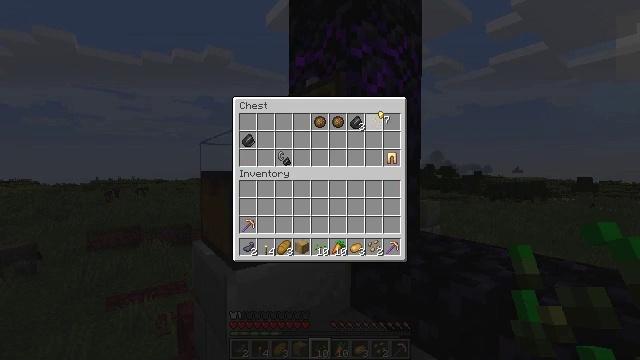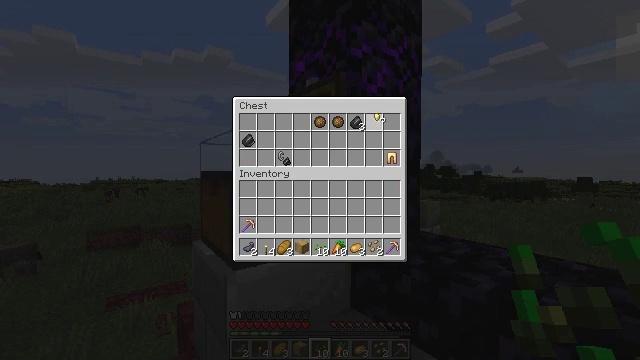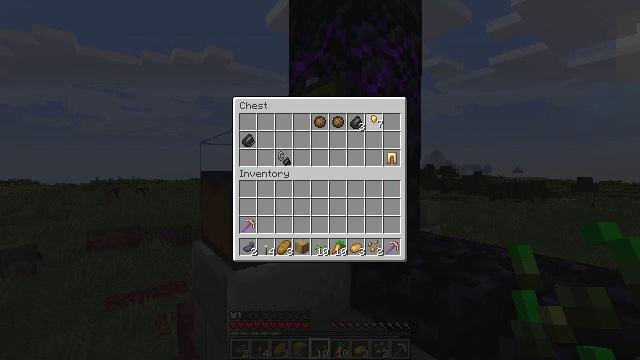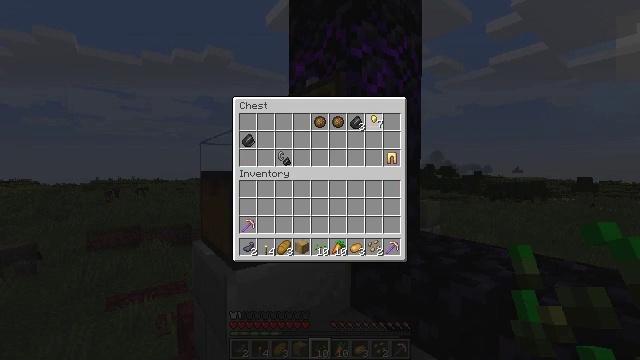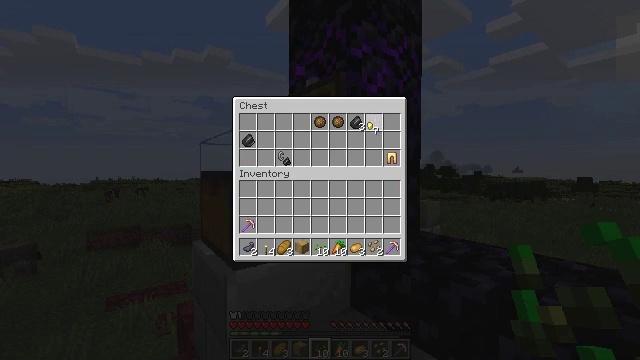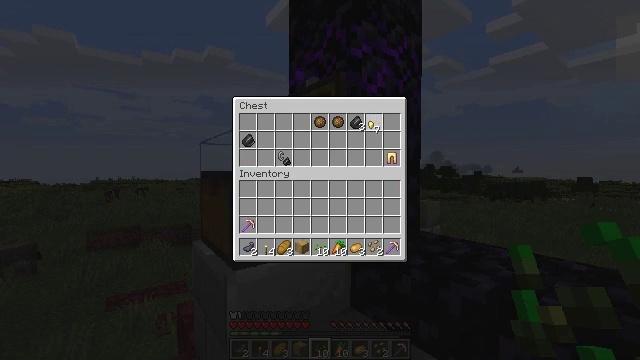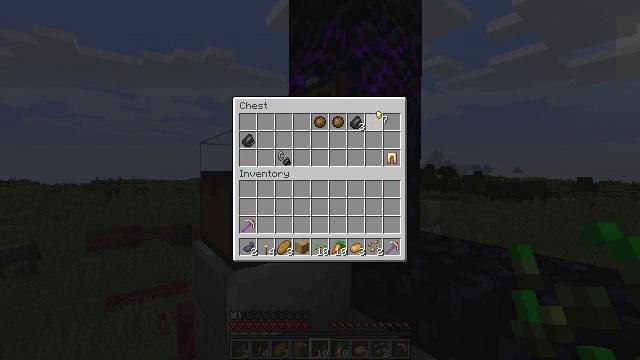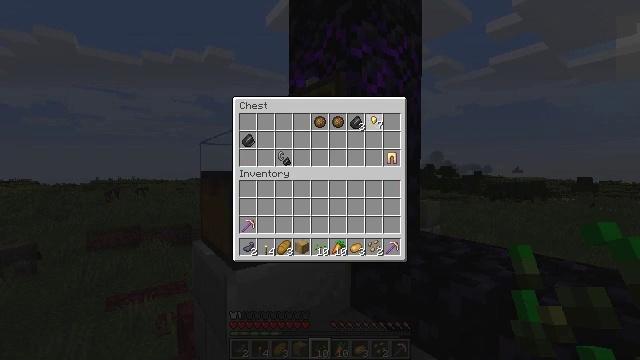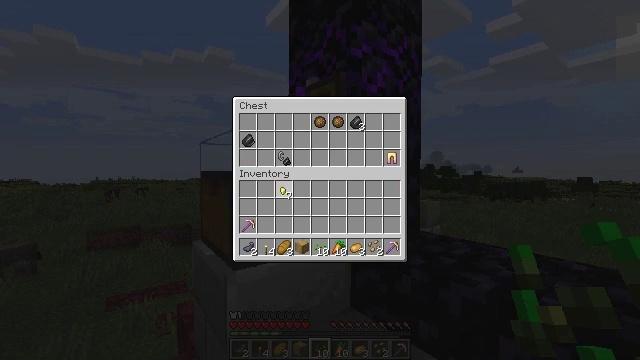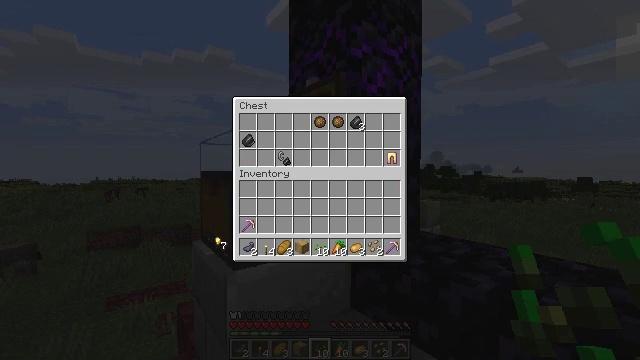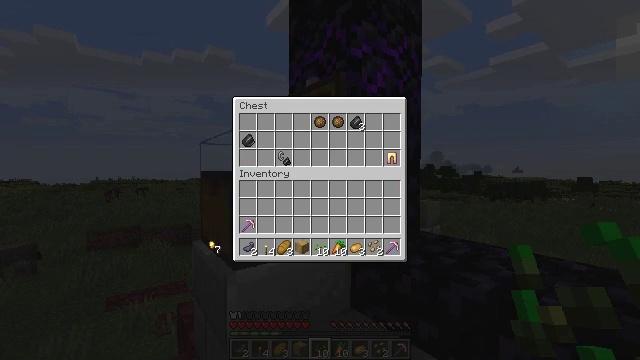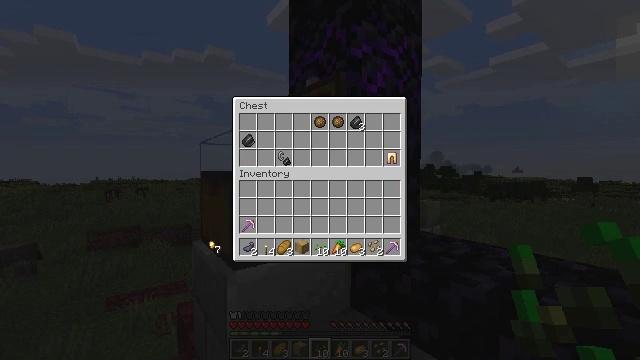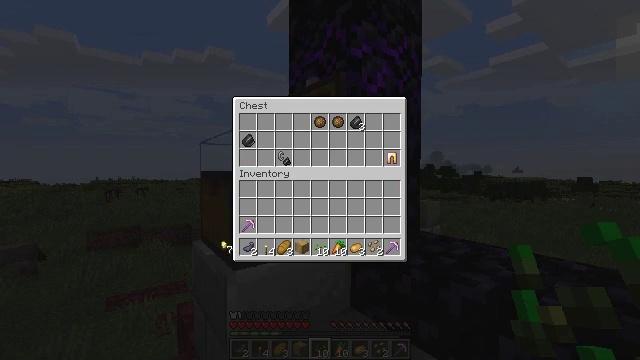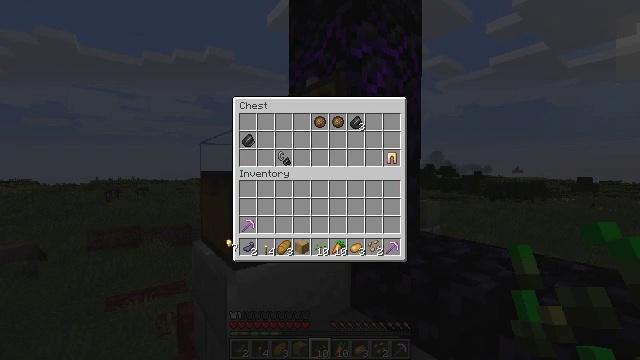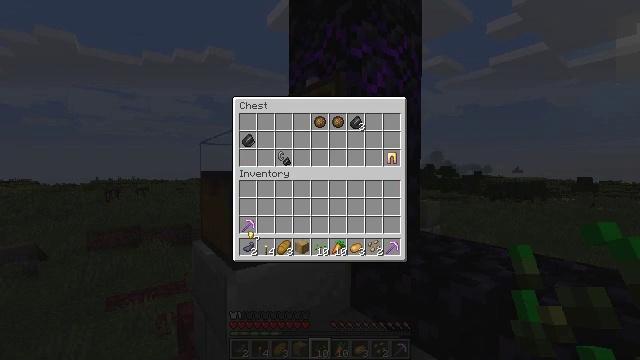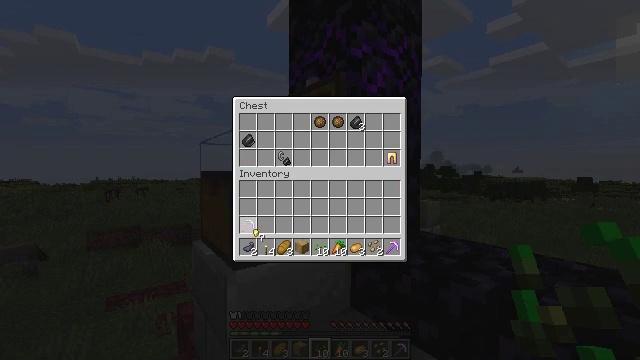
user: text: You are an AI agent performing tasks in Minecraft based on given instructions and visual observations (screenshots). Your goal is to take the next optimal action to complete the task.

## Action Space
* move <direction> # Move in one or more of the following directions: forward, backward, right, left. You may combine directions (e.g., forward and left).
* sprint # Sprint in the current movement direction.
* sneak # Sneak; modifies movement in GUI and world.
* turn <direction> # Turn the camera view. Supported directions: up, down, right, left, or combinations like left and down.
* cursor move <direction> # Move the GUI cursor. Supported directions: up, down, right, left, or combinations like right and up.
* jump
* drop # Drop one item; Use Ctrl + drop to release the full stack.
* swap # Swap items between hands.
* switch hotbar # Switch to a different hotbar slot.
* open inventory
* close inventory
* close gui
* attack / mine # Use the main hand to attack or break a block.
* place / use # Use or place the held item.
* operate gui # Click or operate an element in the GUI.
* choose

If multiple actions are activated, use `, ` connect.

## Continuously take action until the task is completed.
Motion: motion action
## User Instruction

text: Remove leather leggings from the inventory.
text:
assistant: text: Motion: no_op
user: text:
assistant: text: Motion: no_op
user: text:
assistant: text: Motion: no_op
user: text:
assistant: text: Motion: turn down
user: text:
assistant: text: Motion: no_op
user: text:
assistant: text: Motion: turn right and up
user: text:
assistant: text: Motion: no_op
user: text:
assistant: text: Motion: turn left and down
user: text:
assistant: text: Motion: turn left and down
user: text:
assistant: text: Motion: no_op
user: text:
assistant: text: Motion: no_op
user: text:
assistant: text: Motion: turn right
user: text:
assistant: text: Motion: no_op
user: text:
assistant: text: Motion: turn right and up
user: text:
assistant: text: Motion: no_op
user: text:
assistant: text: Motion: no_op
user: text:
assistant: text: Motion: turn right and up
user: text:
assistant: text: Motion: no_op
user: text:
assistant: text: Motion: no_op
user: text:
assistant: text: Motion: attack / mine
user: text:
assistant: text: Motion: attack / mine
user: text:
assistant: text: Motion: attack / mine
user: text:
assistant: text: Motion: no_op
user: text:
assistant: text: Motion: no_op
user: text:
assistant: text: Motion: no_op
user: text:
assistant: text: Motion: turn up
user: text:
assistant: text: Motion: turn up
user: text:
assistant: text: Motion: no_op
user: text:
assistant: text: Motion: no_op
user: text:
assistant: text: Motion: no_op